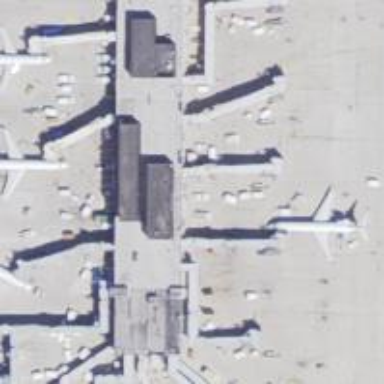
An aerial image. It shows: Airport gate.